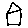
Label: house